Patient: sex M, age 58
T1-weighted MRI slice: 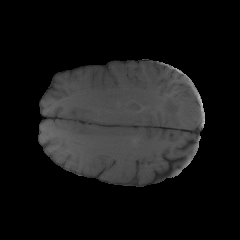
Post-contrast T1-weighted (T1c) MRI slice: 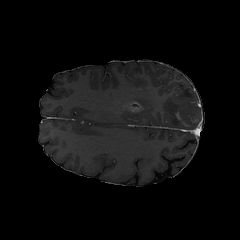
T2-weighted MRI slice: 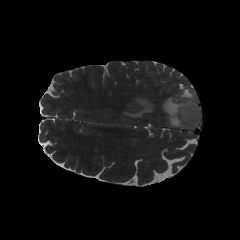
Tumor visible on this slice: yes
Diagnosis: Glioblastoma, IDH-wildtype
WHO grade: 4